Field crop: maize
Growth stage: 2
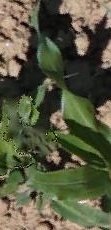
Species: maize